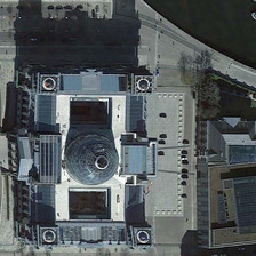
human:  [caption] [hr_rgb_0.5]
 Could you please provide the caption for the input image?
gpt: Blue roof church in the center.

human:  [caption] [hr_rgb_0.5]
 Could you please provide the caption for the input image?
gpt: A church with a blue roof in the center.

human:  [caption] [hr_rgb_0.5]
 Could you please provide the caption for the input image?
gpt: A church with a blue roof in the middle.

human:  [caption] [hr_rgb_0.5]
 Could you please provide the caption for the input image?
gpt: A church with a blue roof inside.

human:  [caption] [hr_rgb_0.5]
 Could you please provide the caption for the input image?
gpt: The church with the blue roof in the middle.